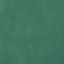
Land use / land cover class: SeaLake